The trace is the raw vibration amplitude of a rotating bearing as a function of time. What is the most likely bearing condition (normal, inner_race, outer_race, ball)?
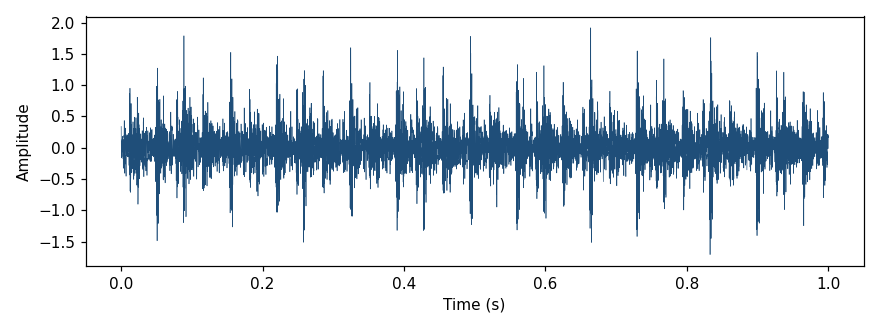
Answer: outer_race